Question: I need to make a copy of an PNG image on my disk. In fact I need more complicated think, but this is a part of it.
So,
I'm doing this:
'''
Bitmap oldbmp = new Bitmap( filename );
Bitmap newbmp = new Bitmap(oldbmp.Size.Width, oldbmp.Size.Height, oldbmp.PixelFormat);
// if I don't do this, destination image looks bigger and clipped
newbmp1.SetResolution(oldbmp.HorizontalResolution, oldbmp.VerticalResolution);
Graphics graphics = Graphics.FromImage(newbmp);
graphics.DrawImageUnscaled(oldbmp,0,0);
newbmp.Save( filename2 );
'''
What I have is the second file has different filesize (sometimes more, sometimes less then the first one).
I guess something wrong with encoding, but cannot understand what exactly. What must I change or add?
P.S. Bitmap.Clone( ... ) doesn't do what I need.
Update:
Ok, my actual task is:
1. Cut file to several smaller parts.
2. Save parts to disk.
3. Read parts from disk.
4. Assemble parts back to full image.
5. Save full image to disk.
First file is PNG, last file is PNG, they must be of equall size if parts haven't been changed.
Different size matters, because some files a really large and difference can be more than 2 MBs!
UPDATE2:
The first image. After executing the code the size of file grows.

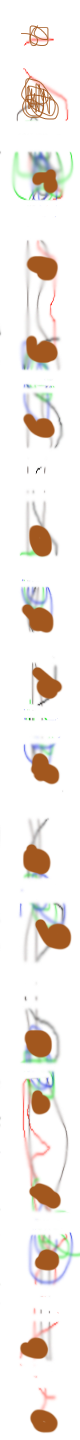
Answer: I think this is due to a lack of control over the .Net PNG Encoder. You can confirm this by running the split combine again on the result file and in my test the file size stayed the same the second time, The second test I did was a load/save using Paint.Net and in my own code without the splitting/combining and this also increased the filesize. The other thing I noticed in my hastily constructed splitter/combiner was a subtly different file at the result due to rounding errors if the number of splits wasn't a factor of the width of the image, which of course affects the filesize.
I think the only thing you can do to get the same file size is to use the same encoder the file was originally constructed with. Depending on how you produce the images this might be possible, but more than likely you're stuck with this increase.
Note: using the test file above (originally 103,191 bytes) my result was 121,715 bytes